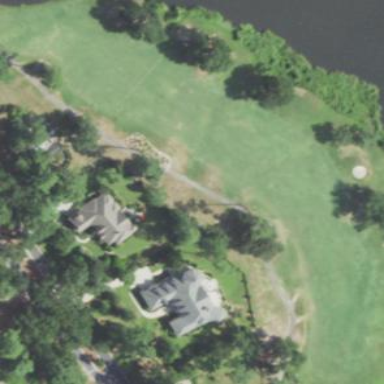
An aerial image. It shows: Grassy area designated as golf fairway.